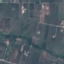
Label: PermanentCrop